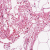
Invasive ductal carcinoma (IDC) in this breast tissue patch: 0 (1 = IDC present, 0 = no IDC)